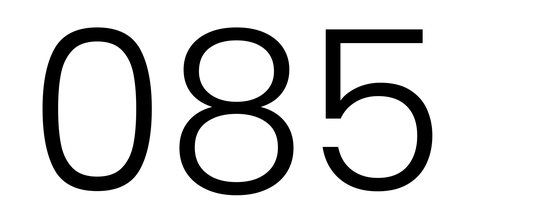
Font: Poppins-Light